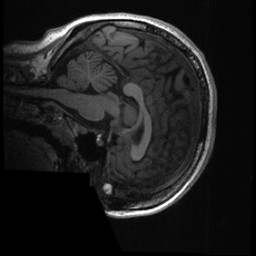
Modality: T1w
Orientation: sagittal